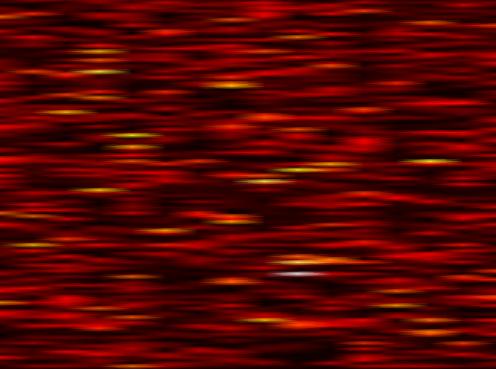
Label: OFDM